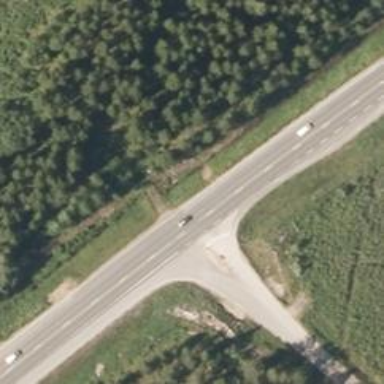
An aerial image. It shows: Asphalt trunk highway.